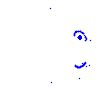
Particle: pion